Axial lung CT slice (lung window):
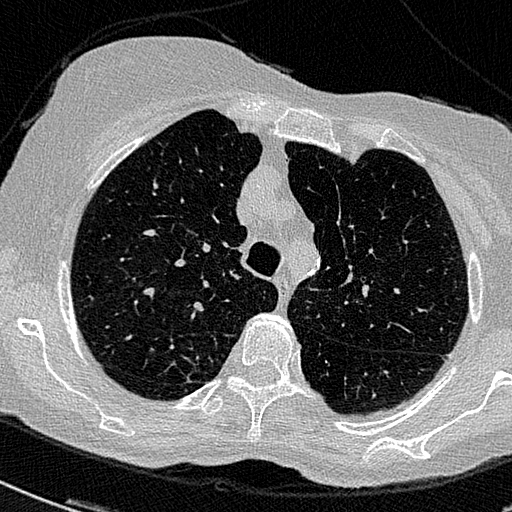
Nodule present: no